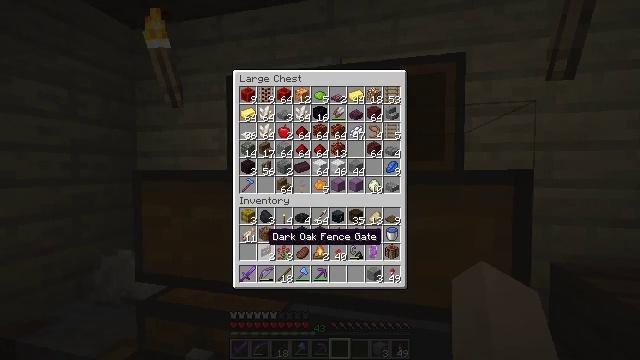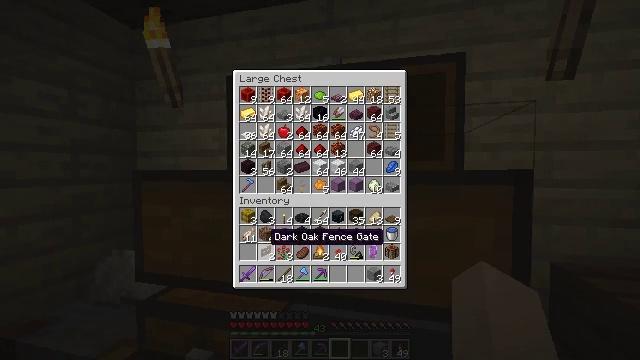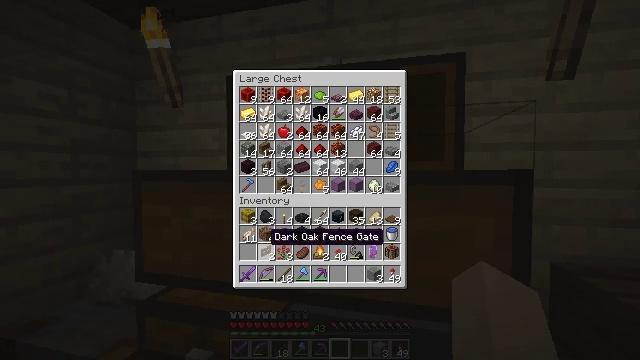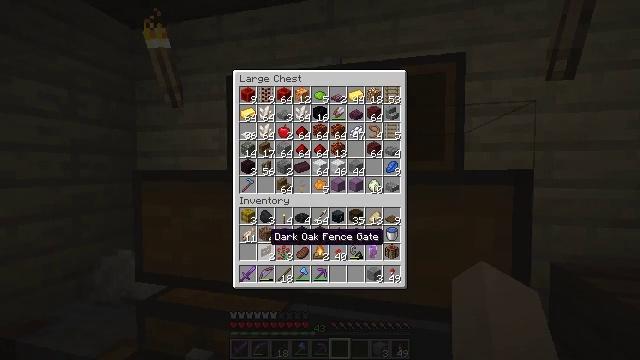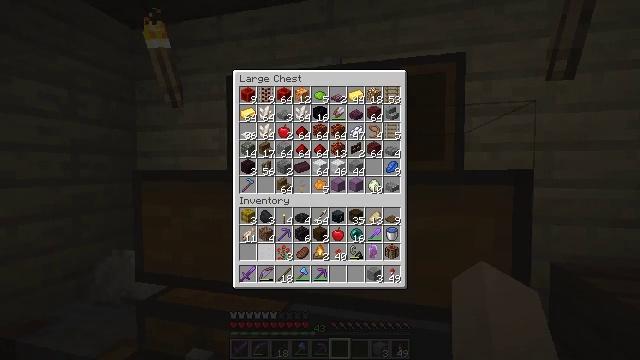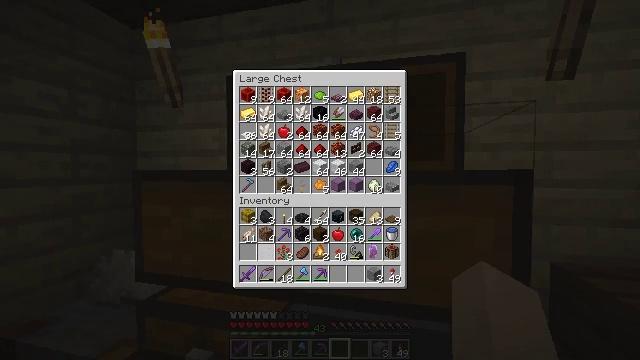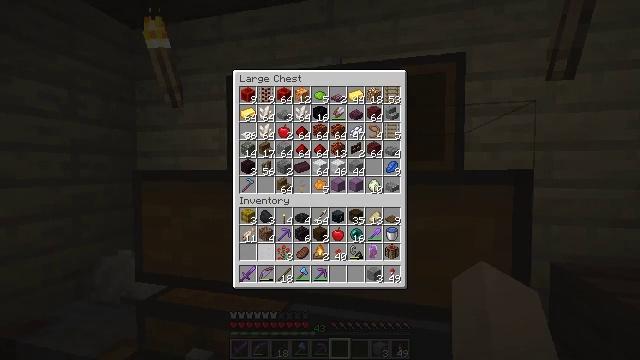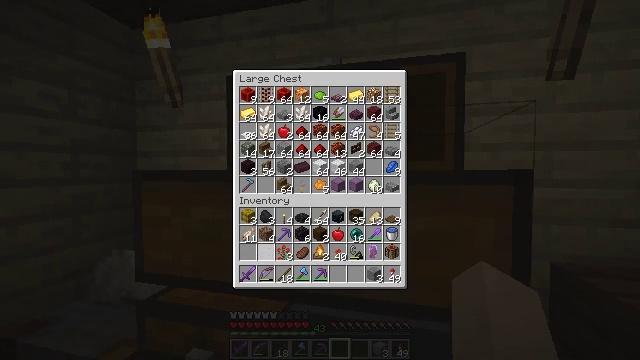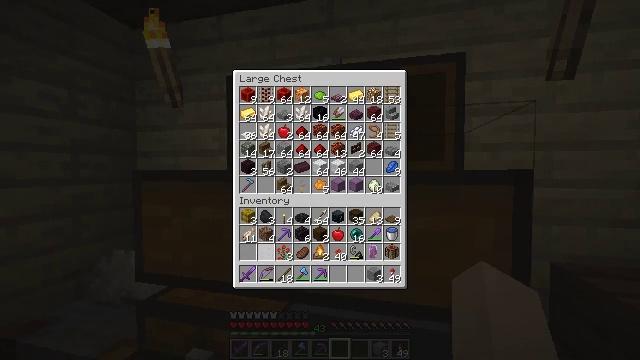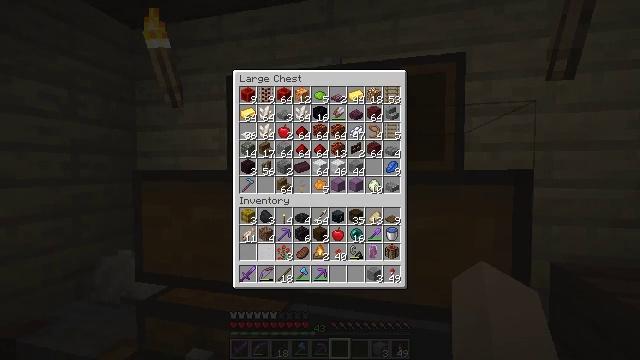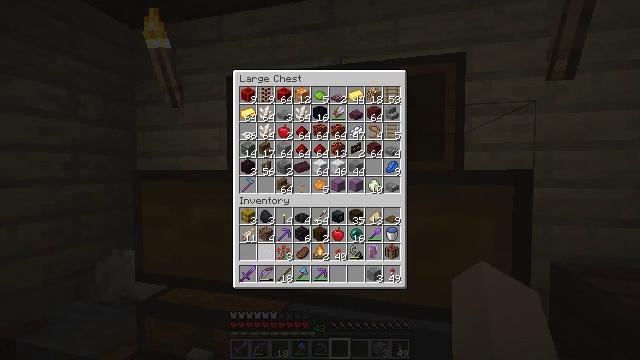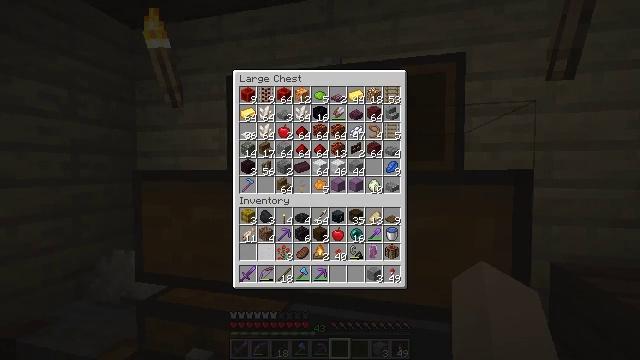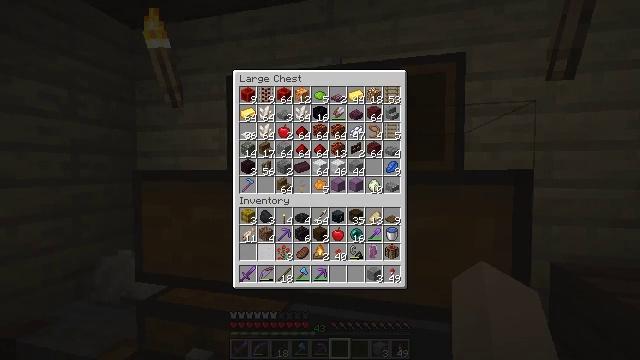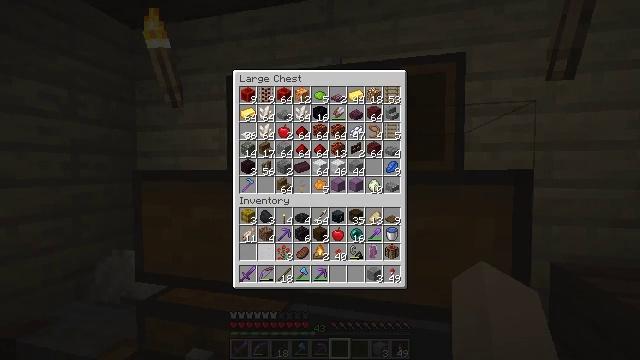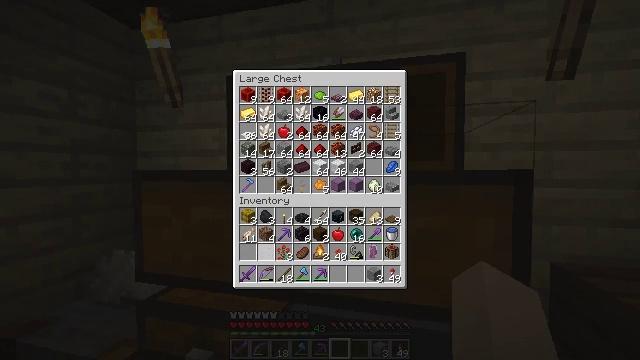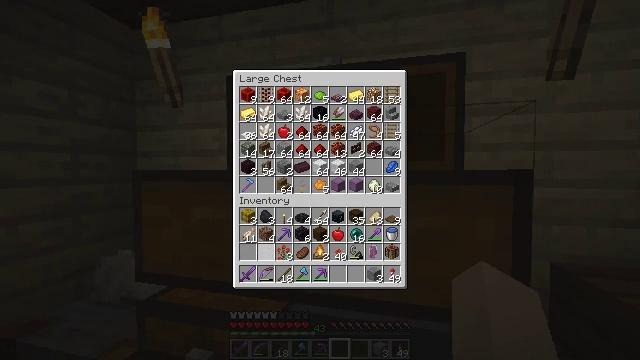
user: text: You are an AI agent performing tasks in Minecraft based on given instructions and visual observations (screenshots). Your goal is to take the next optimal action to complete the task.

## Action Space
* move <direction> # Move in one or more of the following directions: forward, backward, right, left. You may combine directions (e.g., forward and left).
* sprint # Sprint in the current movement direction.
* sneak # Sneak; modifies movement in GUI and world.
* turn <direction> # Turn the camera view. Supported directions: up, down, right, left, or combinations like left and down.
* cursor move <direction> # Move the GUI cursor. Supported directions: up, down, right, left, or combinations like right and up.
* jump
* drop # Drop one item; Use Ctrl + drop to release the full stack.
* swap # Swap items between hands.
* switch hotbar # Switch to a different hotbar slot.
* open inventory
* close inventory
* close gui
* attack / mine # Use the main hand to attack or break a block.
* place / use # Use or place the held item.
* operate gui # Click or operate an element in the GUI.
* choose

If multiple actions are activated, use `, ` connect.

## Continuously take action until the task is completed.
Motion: motion action
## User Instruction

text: Break the glowing sea lantern block.
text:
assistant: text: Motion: sneak
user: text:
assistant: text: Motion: sneak
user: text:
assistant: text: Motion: sneak
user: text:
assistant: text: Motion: sneak, attack / mine
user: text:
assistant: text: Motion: sneak, attack / mine
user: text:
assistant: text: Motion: sneak, attack / mine
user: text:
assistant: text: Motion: sneak, attack / mine
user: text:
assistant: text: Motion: sneak
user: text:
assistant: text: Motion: sneak
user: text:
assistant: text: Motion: sneak
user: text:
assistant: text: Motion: sneak
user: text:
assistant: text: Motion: sneak
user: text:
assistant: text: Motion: sneak
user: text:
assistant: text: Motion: sneak
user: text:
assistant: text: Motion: sneak
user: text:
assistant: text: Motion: sneak
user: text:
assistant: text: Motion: sneak
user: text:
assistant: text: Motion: sneak
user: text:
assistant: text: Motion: sneak
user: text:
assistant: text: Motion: sneak
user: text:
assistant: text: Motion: sneak
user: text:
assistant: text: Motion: sneak
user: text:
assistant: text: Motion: sneak, turn right
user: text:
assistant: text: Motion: sneak, turn right
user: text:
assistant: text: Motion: sneak, turn right
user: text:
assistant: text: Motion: sneak
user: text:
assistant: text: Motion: no_op
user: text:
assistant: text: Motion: no_op
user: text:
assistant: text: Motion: no_op
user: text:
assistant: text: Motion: no_op